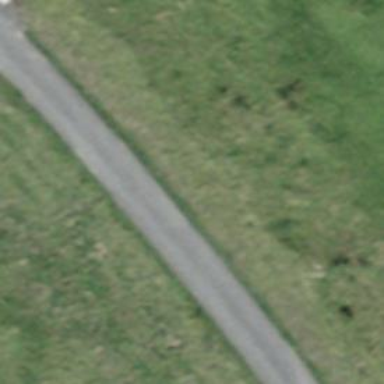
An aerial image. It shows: Paved track with grade 2 track type.